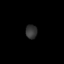
Tissue: lung
Cell type: Epithelial cells
Senescence score: 0.1987
Nuclear area (px): 159
Mean DAPI intensity: 51.252